Question: I have two tables in a new database containing data migrated from an old database. These two tables need to be linked, but prior to that I need to remove those records that don't have matching id's.
The two tables in question are illustrated below;

I need to eradicate those rows in the landingDetails table that do not have corresponding landing headers in the landingHeaders table. Can anyone suggest the correct form that a sql statement to carry this out should take.
By way of additional info. When this is achieved it is my intention to link landing details to landing headers. Currently there are approximately 107,000 rows in landing details and approxametly 8,500 rows in landing headers.
Thanks for any suggestions that you have.
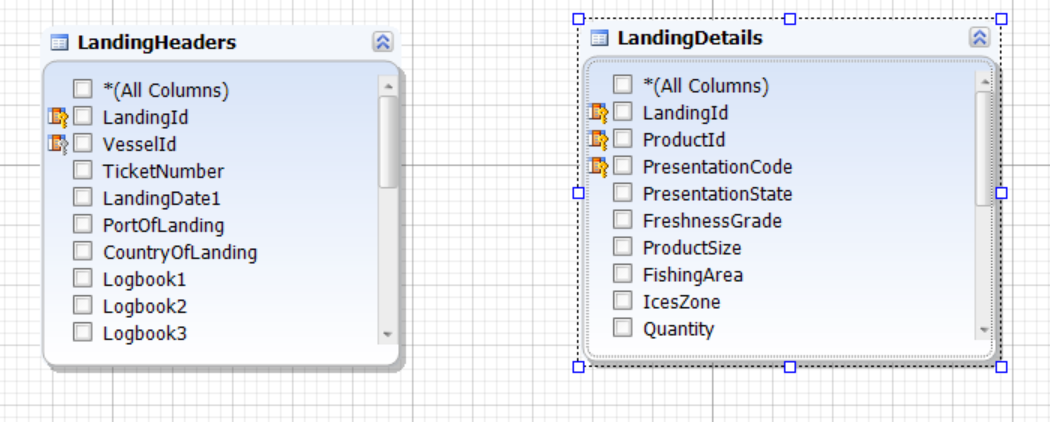
Answer: The first major step is to backup your database :)
And give a try this query,
'''
DELETE FROM LandingDetails WHERE LandingId NOT IN (SELECT LandingId FROM LandingHeaders)
'''